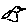
Label: bird